Question: Given the schema below, I'm trying to build an EF query that returns Contacts that are missing required Forms. Each Contact has a ContactType that is related to a collection of FormTypes. Every Contact is required to have at lease one Form (in ContactForm) of the FormTypes related to its ContactType.
The query that EF generates from the linq query below works against Sql Server, but not against Oracle.
'''
var query = ctx.Contacts.Where (c => c.ContactType.FormTypes.Select (ft => ft.FormTypeID)
.Except(c => c.Forms.Select(f => f.FormTypeID)).Any());
'''
I'm in the process of refactoring a data layer so that all of the EF queries that work against Sql Server will also work against Oracle using Devart's dotConnect data provider.
The error that Oracle is throwing is ORA-00904: "Extent1"."ContactID": invalid identifier.
The problem is that Oracle apparently doesn't support referencing a table column from a query in a nested subquery of level 2 and deeper. The line that Oracle throws on is in the Except (or minus) sub query that is referencing "Extent1"."ContactID". "Extent1" is the alias for Contact that is defined at the top level of the query. <URL>.
The way that I've resolved this issue for many queries is by re-writing them to move relationships between tables out of the Where() predicate into the main body of the query using SelectMany() and in some cases Join(). This tends to flatten the query being sent to the database server and minimizes or eliminates the sub queries produced by EF. <URL>.
The column "Extent1"."ContactID" exists and the naming syntax of the query that EF and Devart produce is not the issue.
Any ideas on how to re-write this query will be much appreciated. The objective is a query that returns Contacts missing Forms of a FormType required by the Contact's ContactType that works against Oracle and Sql Server.

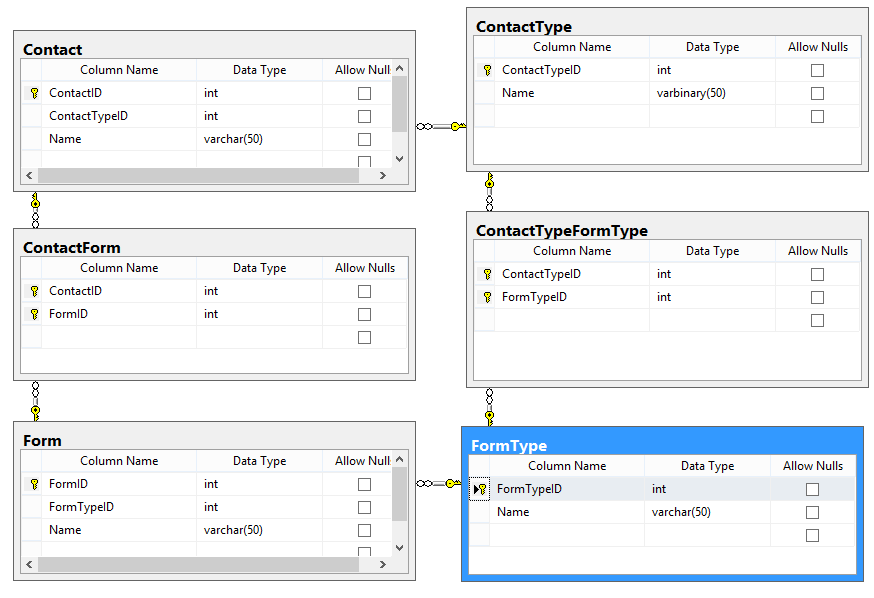
Answer: The following entity framework query returns all the ContactIDs for Contacts missing FormTypes required by their ContactType when querying against both Sql Server and Oracle.
'''
var contactNeedsFormTypes =
from c in Contacts
from ft in c.ContactType.FormTypes
select new { ft.FormTypeID, c.ContactID};
var contactHasFormTypes =
from c in Contacts
from f in c.Forms
select new { c.ContactID, f.FormTypeID};
var contactsMissingFormTypes =
from n in contactNeedsFormTypes
join h in contactHasFormTypes
on new {n.ContactID, n.FormTypeID} equals new {h.ContactID, h.FormTypeID}
into jointable
where jointable.Count()==0
select n.ContactID;
contactsMissingFormTypes.Distinct();
'''